Interaction volume radius: 10 \u00c5
Interaction volume height: 10 \u00c5
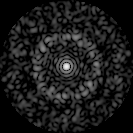
Disorder parameter: 0.8228